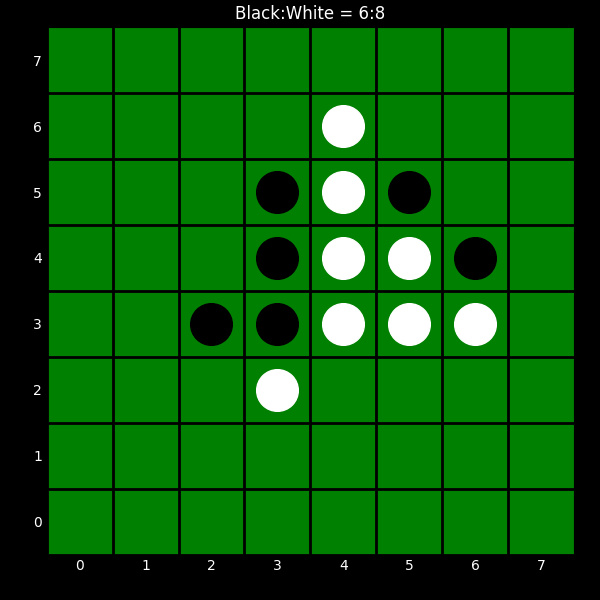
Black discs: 6
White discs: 8